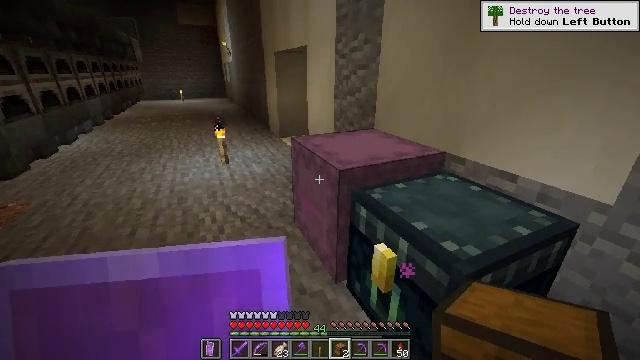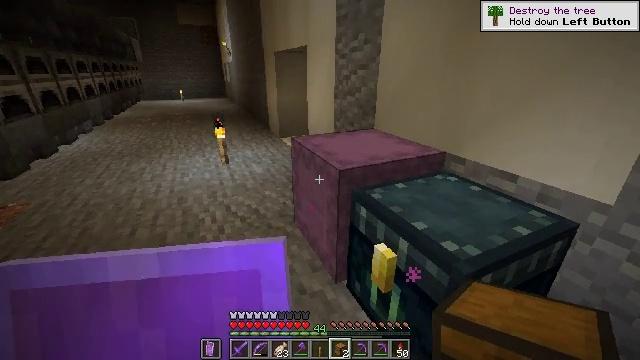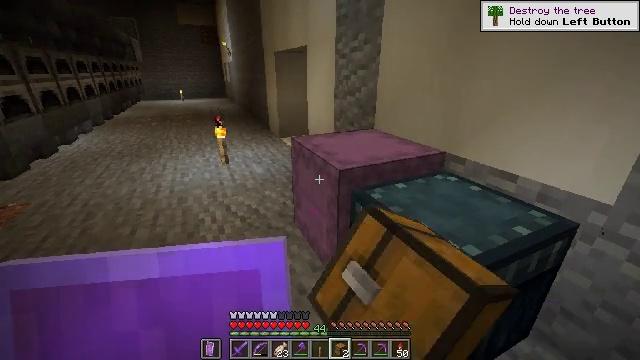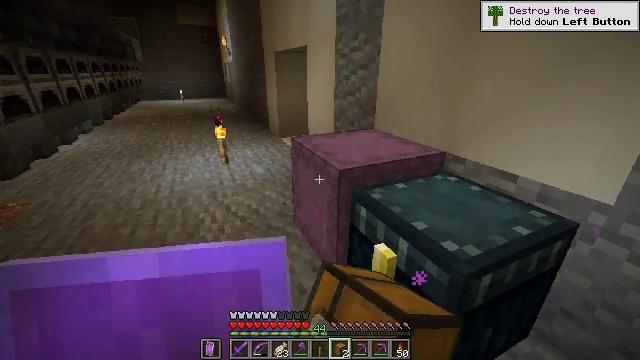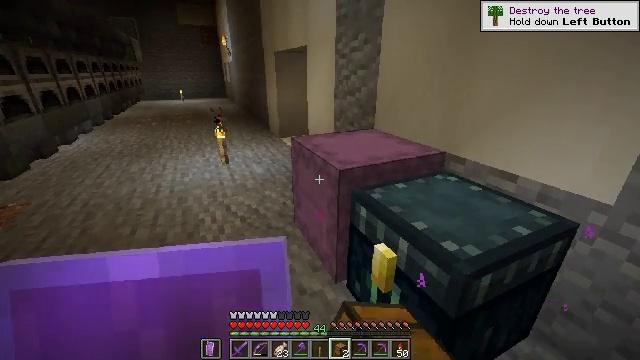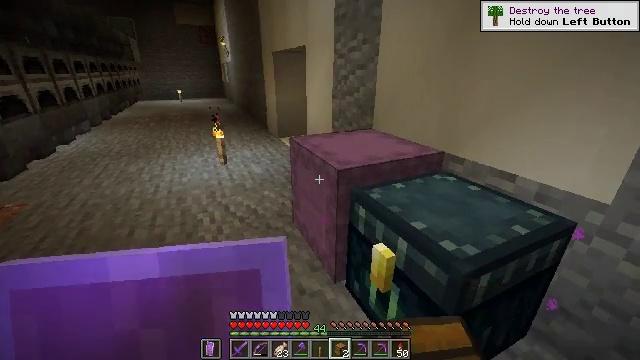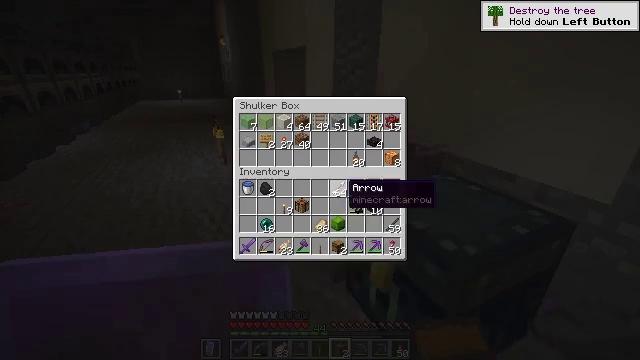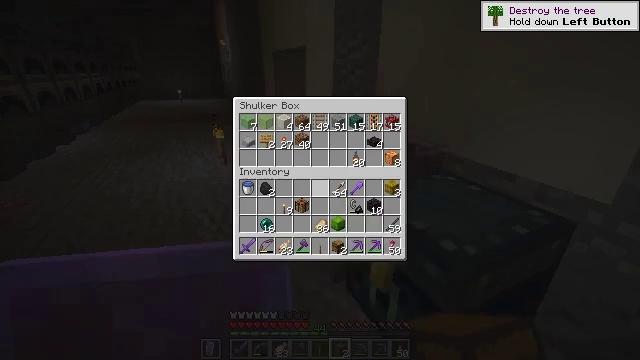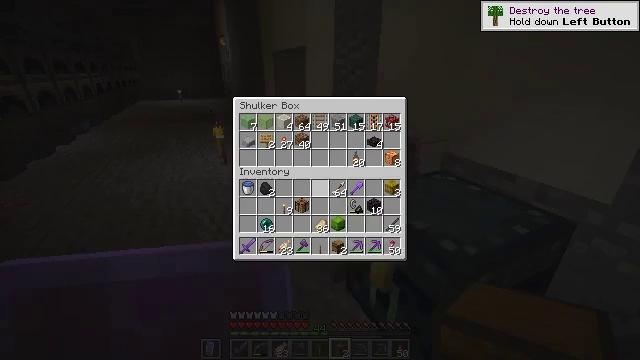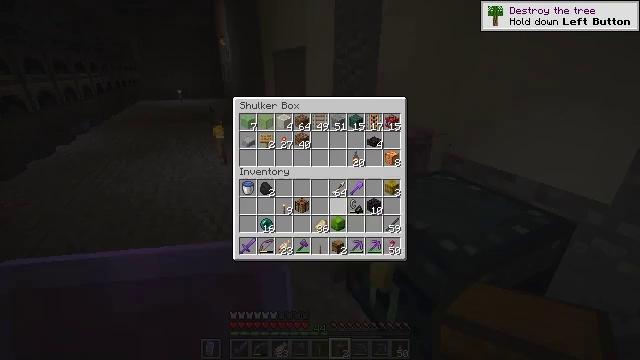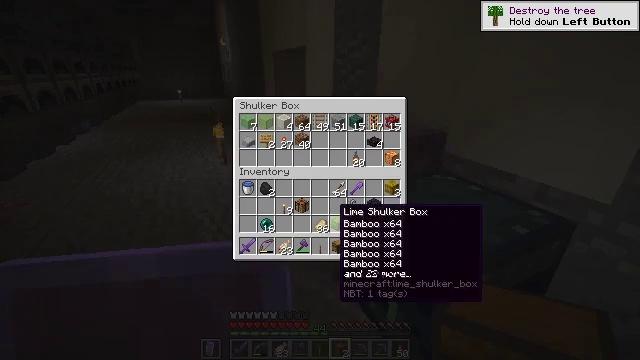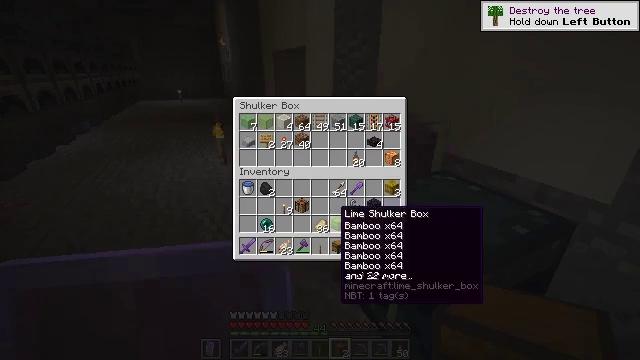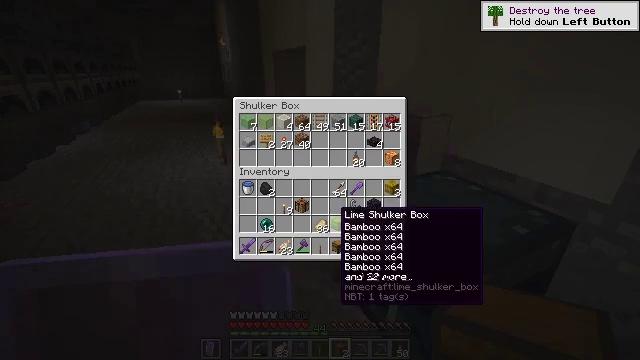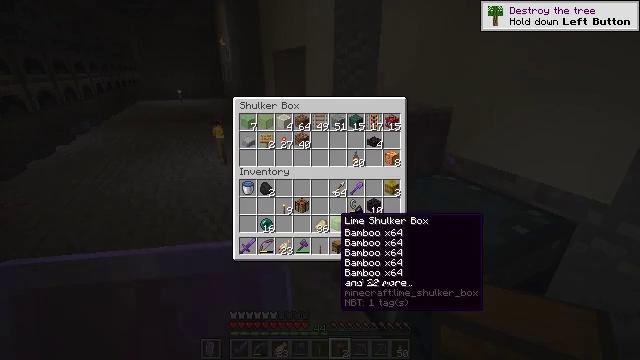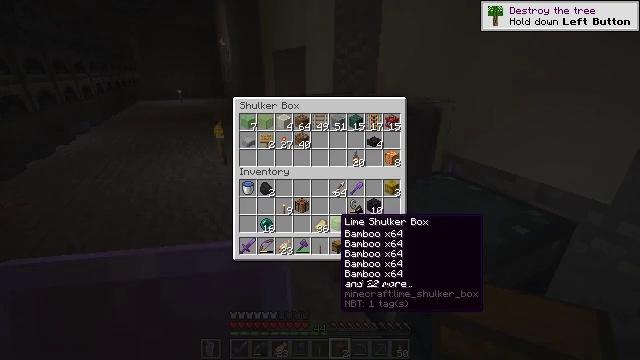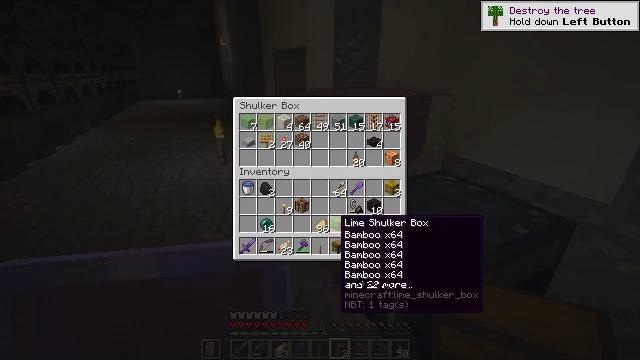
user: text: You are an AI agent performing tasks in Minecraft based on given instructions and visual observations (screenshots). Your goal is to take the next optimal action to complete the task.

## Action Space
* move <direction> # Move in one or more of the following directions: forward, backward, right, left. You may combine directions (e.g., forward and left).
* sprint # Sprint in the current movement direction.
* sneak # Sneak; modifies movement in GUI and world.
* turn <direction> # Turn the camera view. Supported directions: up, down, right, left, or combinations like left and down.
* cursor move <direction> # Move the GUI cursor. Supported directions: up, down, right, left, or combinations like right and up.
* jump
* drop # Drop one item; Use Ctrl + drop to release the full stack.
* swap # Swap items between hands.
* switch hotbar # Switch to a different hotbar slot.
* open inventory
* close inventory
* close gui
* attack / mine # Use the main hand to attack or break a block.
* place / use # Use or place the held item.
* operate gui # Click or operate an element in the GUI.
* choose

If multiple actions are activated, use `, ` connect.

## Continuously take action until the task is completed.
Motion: motion action
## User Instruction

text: Break the shulker box to collect it.
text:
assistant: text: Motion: use / place
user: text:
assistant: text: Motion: use / place
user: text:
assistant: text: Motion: use / place
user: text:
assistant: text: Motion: no_op
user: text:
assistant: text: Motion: no_op
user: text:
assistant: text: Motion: turn right and down
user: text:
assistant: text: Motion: turn left
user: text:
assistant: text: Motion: no_op
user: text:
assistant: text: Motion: turn down
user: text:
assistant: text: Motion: turn down
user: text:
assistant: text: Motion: sneak
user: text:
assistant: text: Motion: sneak
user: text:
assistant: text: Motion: sneak
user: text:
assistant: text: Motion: sneak
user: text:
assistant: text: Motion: sneak
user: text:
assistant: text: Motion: sneak
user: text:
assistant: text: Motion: sneak
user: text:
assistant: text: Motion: sneak
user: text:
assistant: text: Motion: sneak
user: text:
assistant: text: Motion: sneak
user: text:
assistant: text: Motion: sneak
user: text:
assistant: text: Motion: sneak
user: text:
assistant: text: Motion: sneak, attack / mine
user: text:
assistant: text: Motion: sneak, attack / mine
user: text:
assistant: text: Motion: sneak
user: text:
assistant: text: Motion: no_op
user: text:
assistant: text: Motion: no_op
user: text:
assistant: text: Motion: no_op
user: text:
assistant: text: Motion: no_op
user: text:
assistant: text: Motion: no_op